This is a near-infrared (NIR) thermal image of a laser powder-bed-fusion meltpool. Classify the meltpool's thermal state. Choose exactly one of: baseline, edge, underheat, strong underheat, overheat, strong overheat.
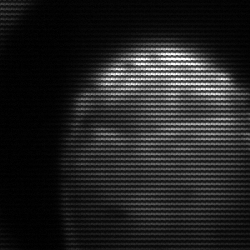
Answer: edge